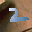
Label: 2